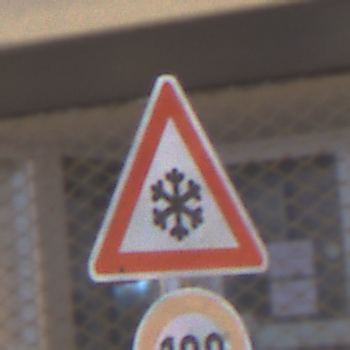
Verkehrszeichen: SchneeOderEisglaette
Zusatzzeichen unten: Geschwindigkeit120
Umgebung: Outdoor, Urban
Tageszeit: Night
Wetter: Overcast
Licht: Artificial
Jahreszeit: Winter
Kontrast: MediumContrast